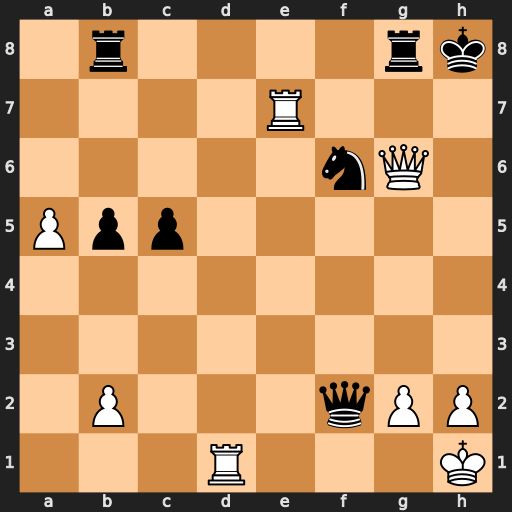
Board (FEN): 1r4rk/4R3/5nQ1/Ppp5/8/8/1P3qPP/3R3K
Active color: w
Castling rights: -
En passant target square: -
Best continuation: Qh6+ Nh7 Qxh7#